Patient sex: M
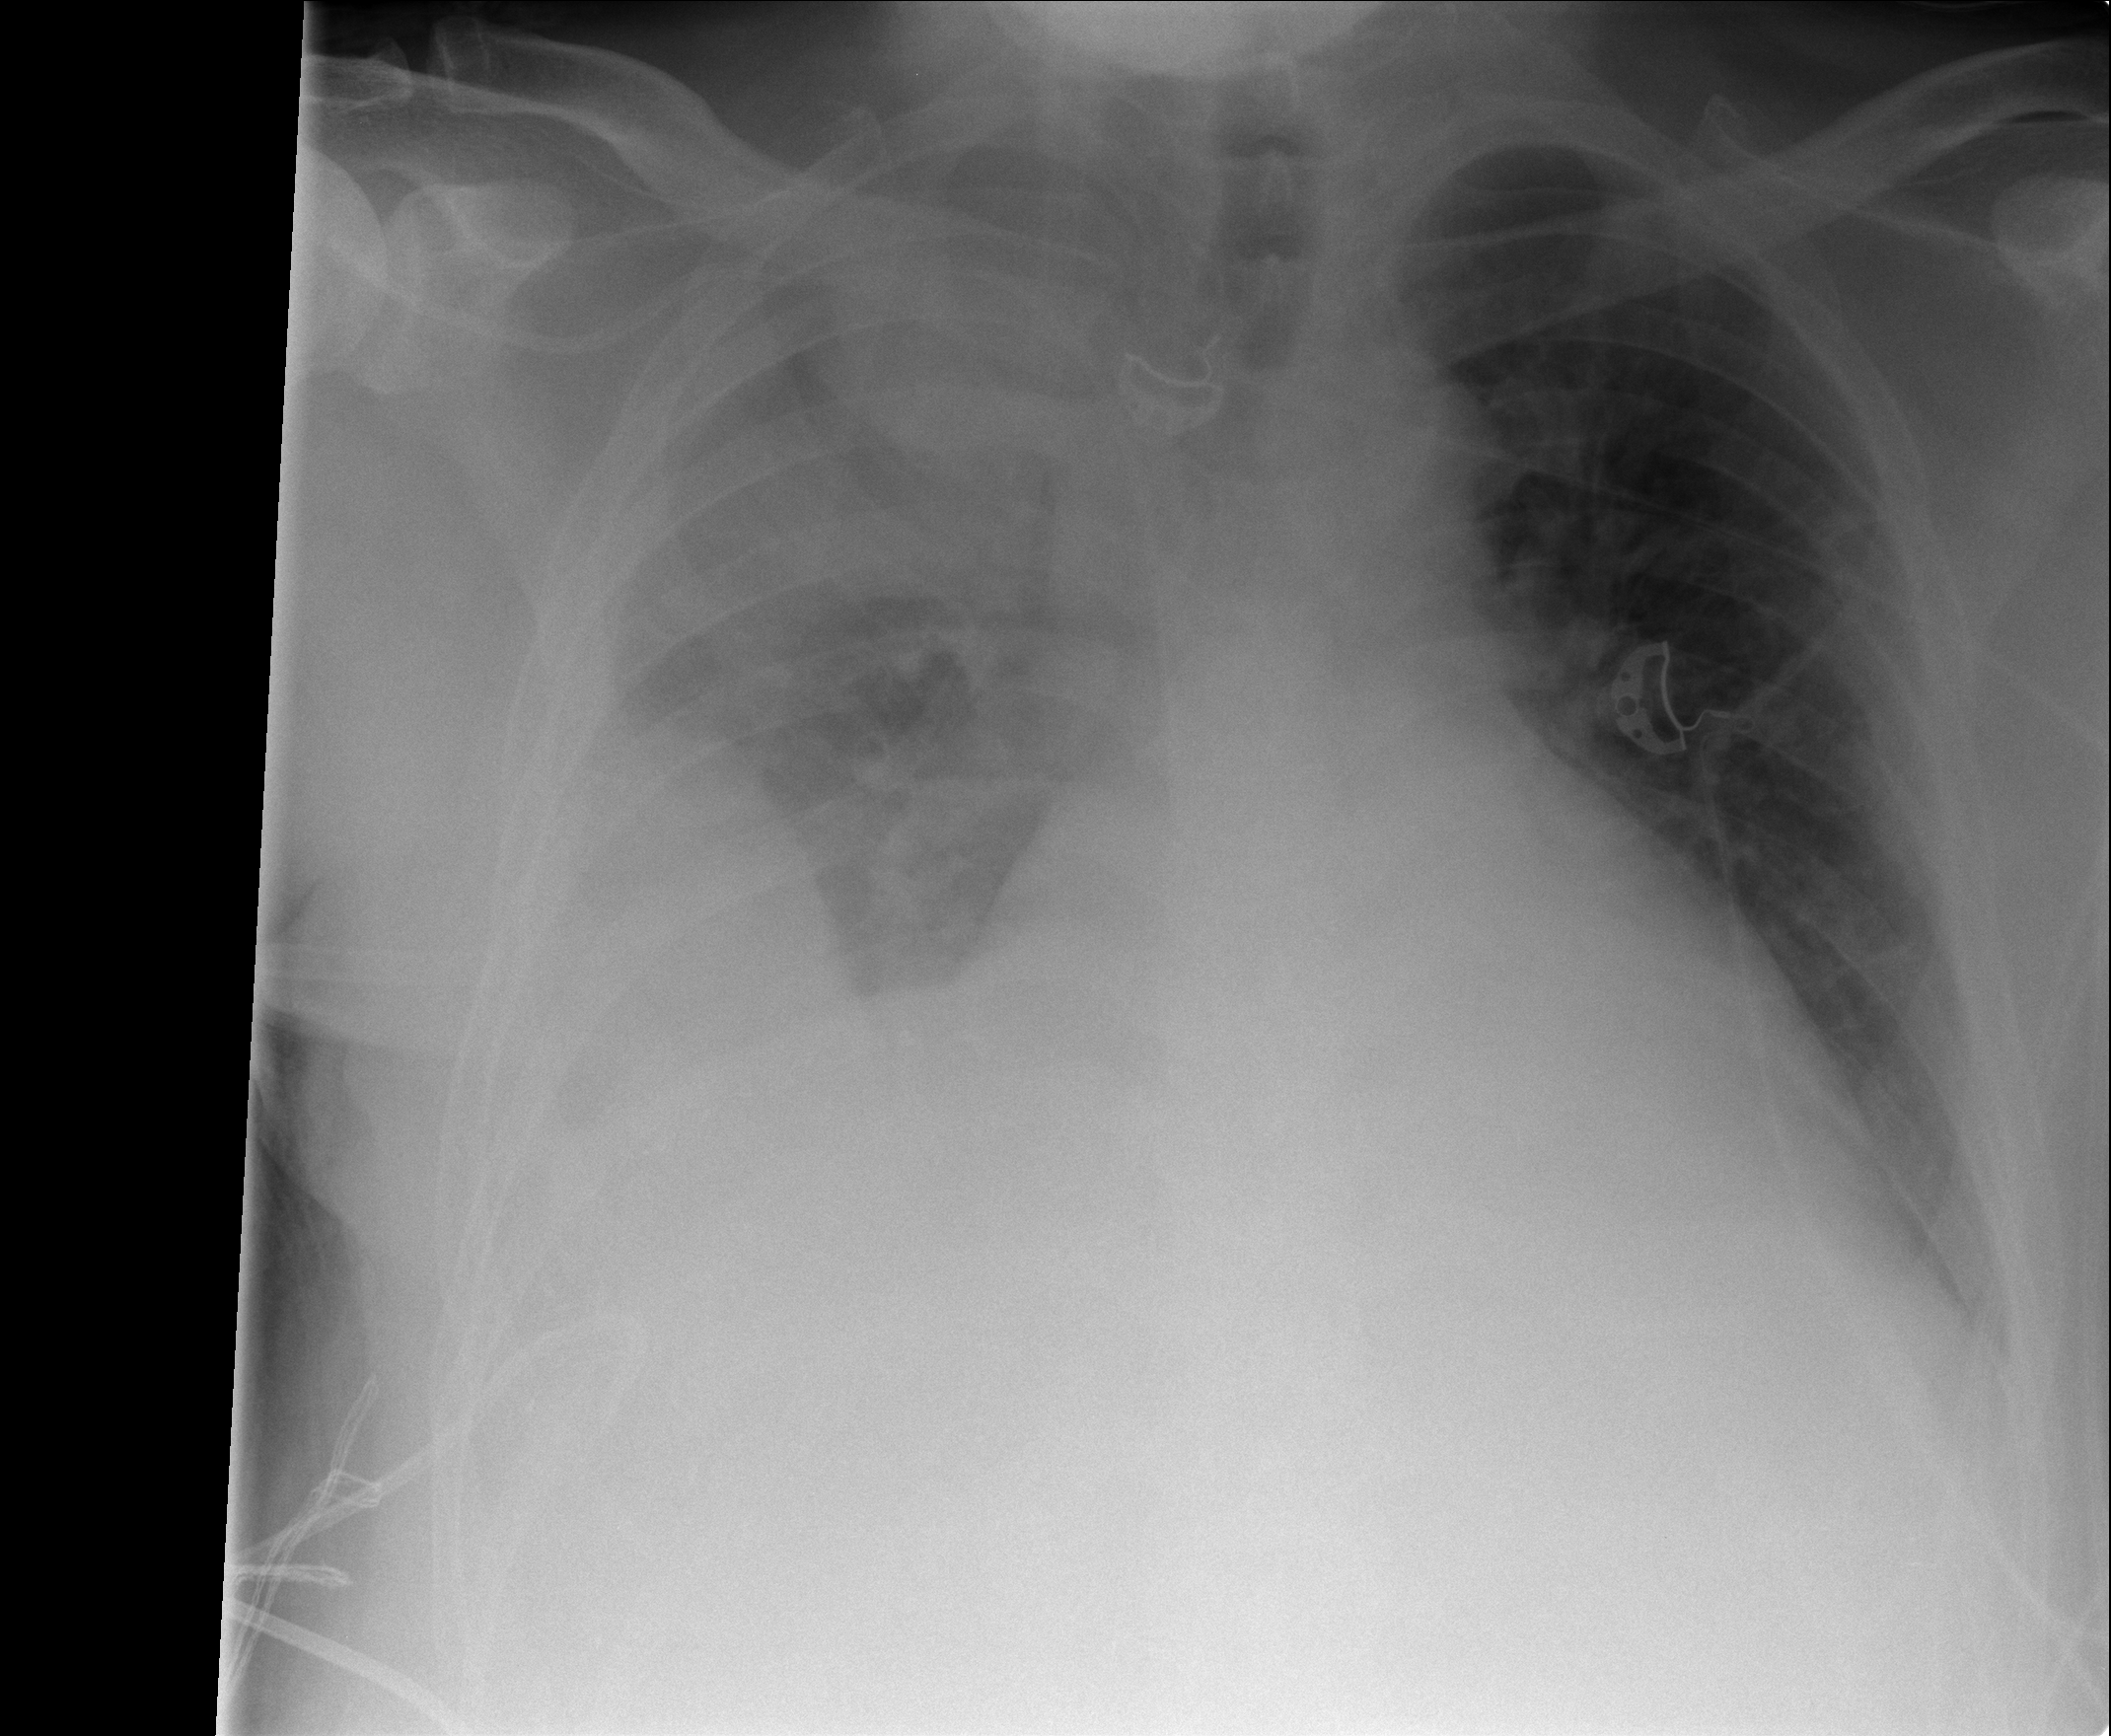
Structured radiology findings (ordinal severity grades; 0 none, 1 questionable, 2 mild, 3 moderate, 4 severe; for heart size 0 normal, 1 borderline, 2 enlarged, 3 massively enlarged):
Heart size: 2
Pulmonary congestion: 1
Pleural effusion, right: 3
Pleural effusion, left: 0
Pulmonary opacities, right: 1
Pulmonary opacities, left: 0
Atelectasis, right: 3
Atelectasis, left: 0